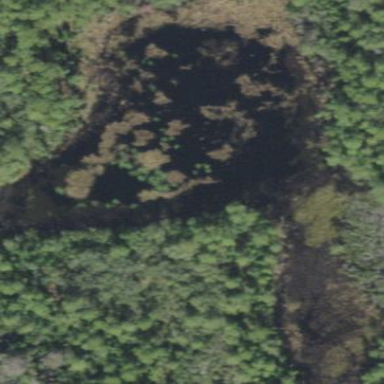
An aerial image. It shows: Marshy wetland area.